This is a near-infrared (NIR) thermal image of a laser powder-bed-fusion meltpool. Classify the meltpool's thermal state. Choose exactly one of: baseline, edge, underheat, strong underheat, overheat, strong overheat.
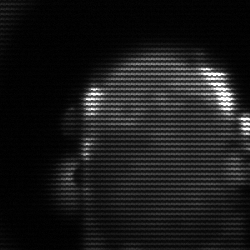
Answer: baseline